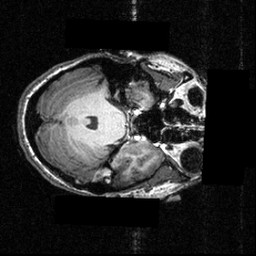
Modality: T1w
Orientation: axial
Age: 29
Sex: female
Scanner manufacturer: siemens
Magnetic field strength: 3.951 T
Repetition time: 1.5 s
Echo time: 0.00335 s